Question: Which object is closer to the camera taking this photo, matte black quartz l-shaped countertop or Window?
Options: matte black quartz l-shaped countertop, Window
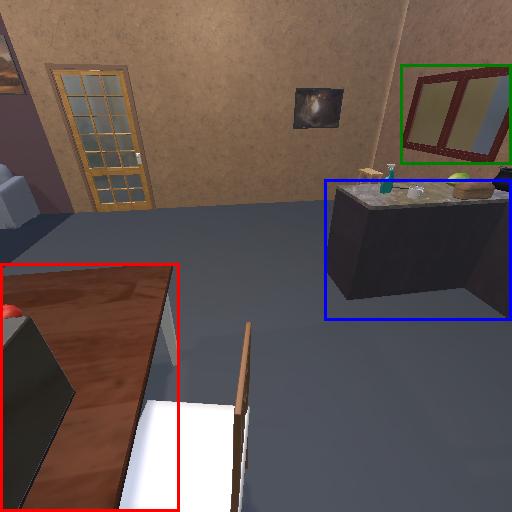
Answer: matte black quartz l-shaped countertop